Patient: sex M, age 61
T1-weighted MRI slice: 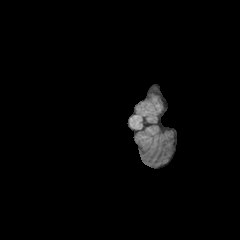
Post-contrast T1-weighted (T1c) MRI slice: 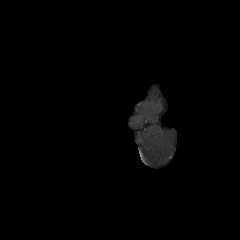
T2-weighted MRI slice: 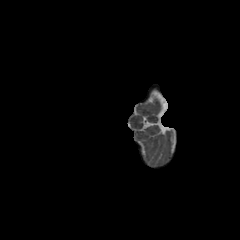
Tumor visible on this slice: no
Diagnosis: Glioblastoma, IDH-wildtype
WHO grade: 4